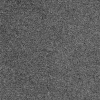
Atmospheric dust classification: dusty